RGB frame:
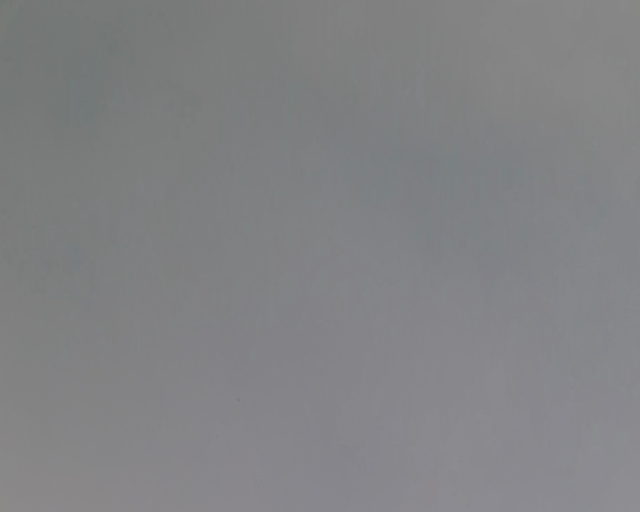
Thermal frame:
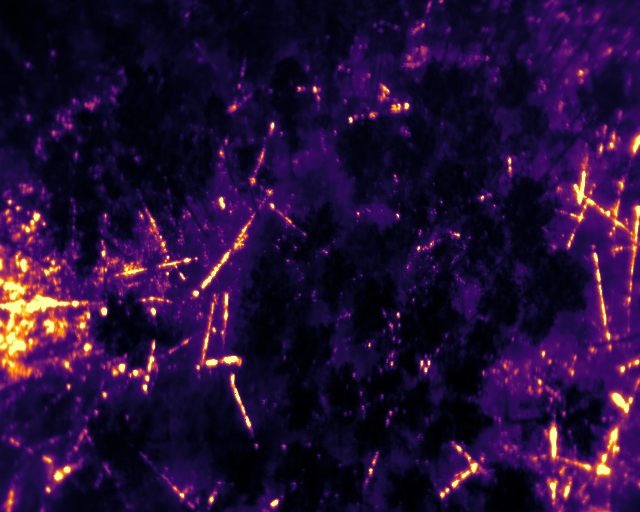
Captured: 2026-02-27 02:40:34
Pixels at or above 80 °C: 8555 (fraction of frame: 0.02611)